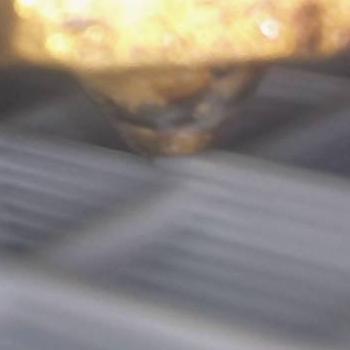
Flow rate: 158%